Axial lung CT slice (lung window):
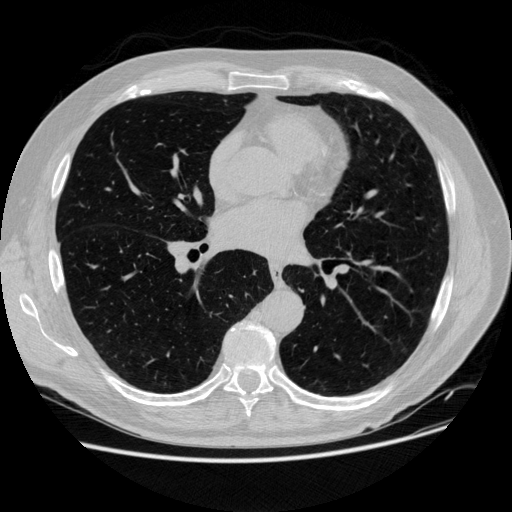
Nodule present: no